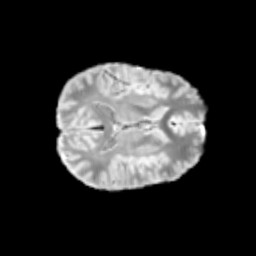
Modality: T2w
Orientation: axial
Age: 13
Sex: female
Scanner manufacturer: siemens
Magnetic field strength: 3 T
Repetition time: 3.8 s
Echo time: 0.07 s